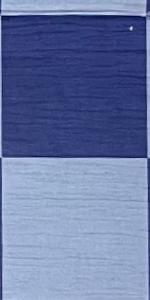
Label: Empty